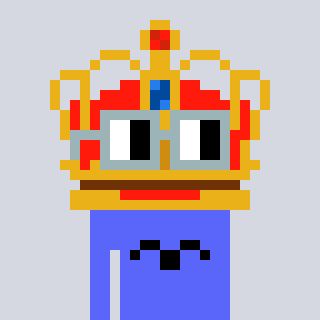
a pixel art character with square dark gray glasses, a crown-shaped head and a purple-colored body on a cool background